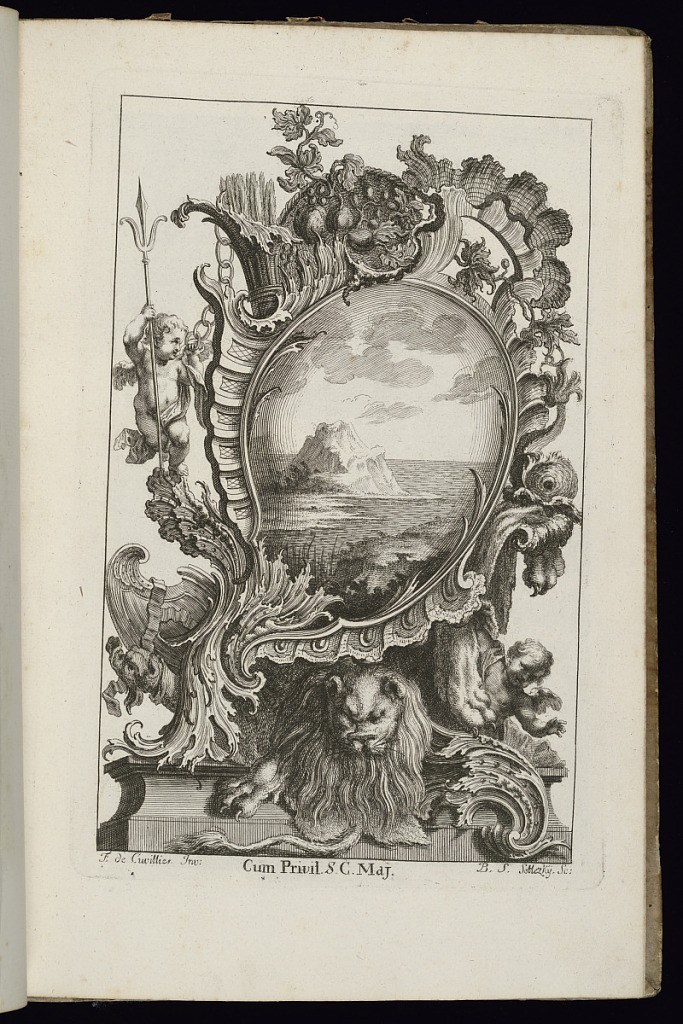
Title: Cartouche with Lion
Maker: François de Cuvilliés the Elder, Belgian, 1695 - 1768
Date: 1738
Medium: Etching and engraving on paper
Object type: Bound print
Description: Asymmetrical rocaille cartouche with a seated lion at base. Putti figures surround the ornamental frame, which is heavily decorated with vegetation and scrollwork. Within cartouche, a seascape scene of a mountainous island.